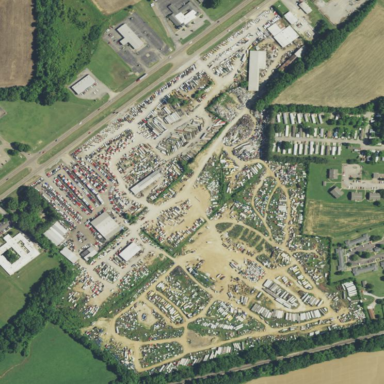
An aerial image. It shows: Industrial area designated for auto wrecking.